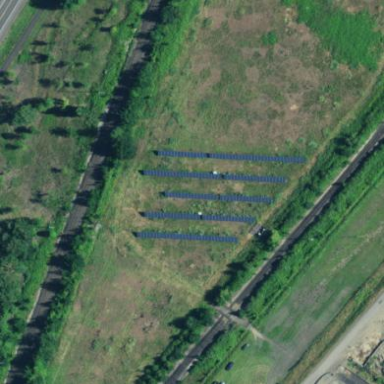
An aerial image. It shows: Solar power plant utilizing photovoltaic technology to generate electricity.